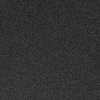
Atmospheric dust classification: dusty